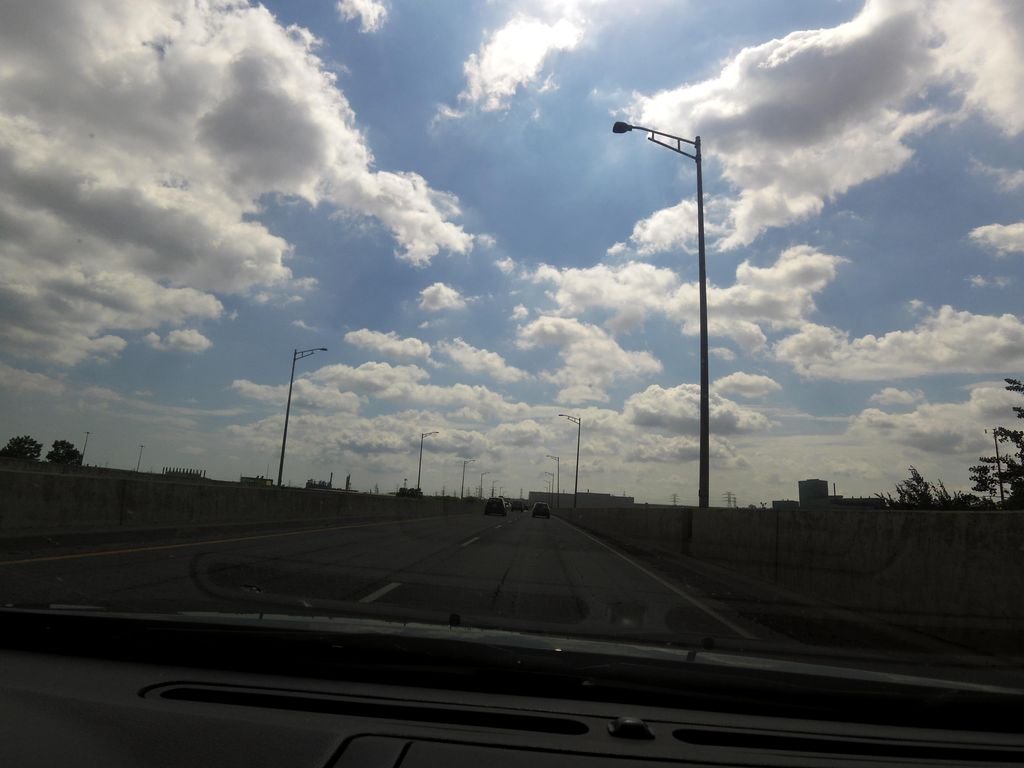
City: hamilton